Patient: sex F, age 58
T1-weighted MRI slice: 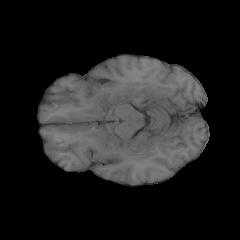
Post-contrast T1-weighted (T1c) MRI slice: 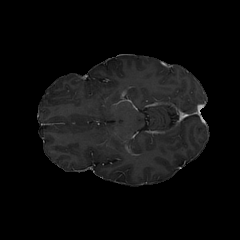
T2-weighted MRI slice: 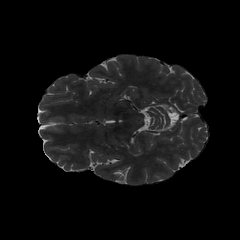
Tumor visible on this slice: no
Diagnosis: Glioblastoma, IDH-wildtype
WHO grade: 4